Field crop: maize
Growth stage: 2
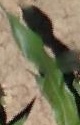
Species: maize